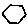
Label: hexagon